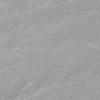
Atmospheric dust classification: not_dusty